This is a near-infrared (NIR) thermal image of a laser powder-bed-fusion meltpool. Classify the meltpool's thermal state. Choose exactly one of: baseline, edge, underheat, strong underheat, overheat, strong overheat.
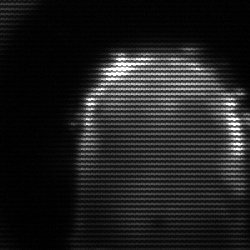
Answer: baseline